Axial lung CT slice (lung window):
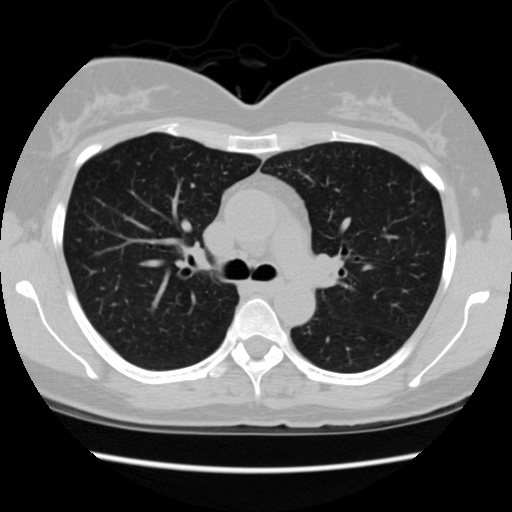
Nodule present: no